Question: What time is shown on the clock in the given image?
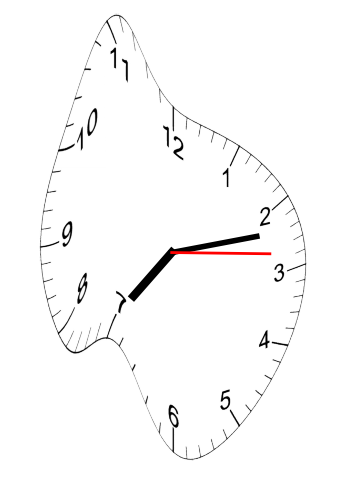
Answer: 07:12:14